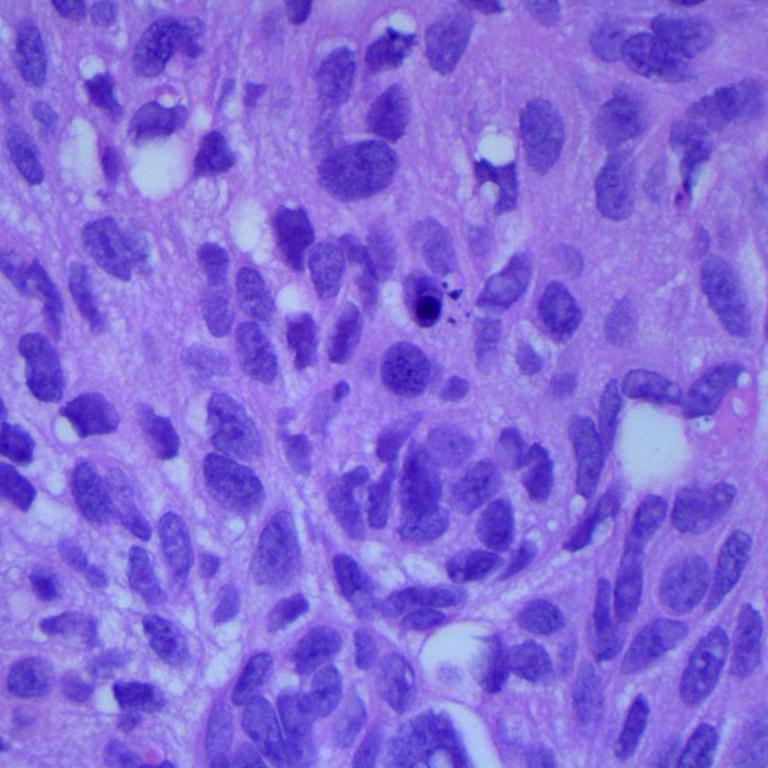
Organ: lung
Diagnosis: squamous carcinomas